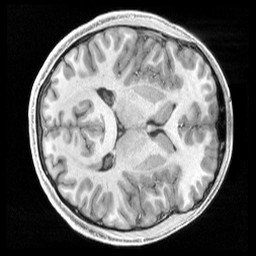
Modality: T1w
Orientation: axial
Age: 20
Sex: male
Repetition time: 2.4 s
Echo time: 0.00222 s